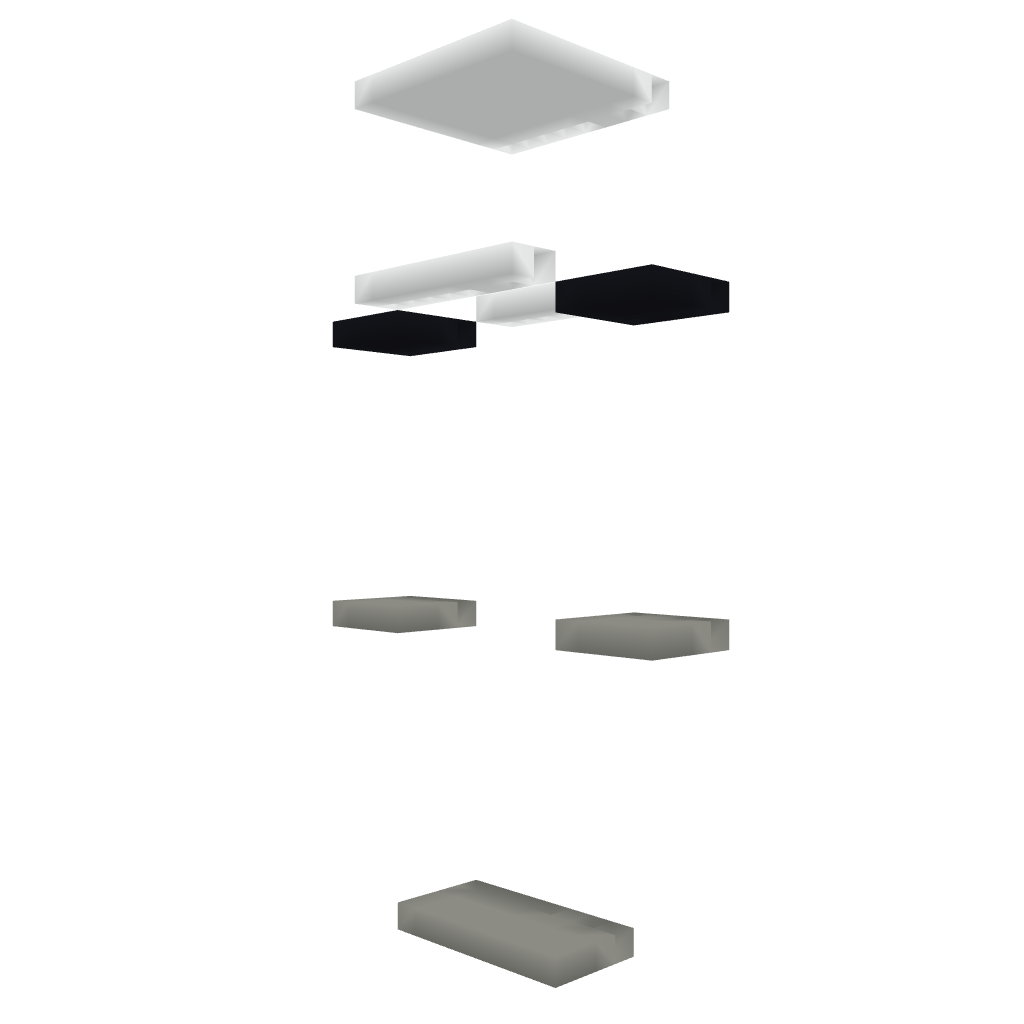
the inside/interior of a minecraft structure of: Slenderman